Question: I'm just trying out QT, and I want to make a "list" containing a menu on the left site of the window, just as it is in the QTCreator. (I made a screenshot of that "list")
I tried some things, editing the design, but i dont have any idea, how to make such a "list".

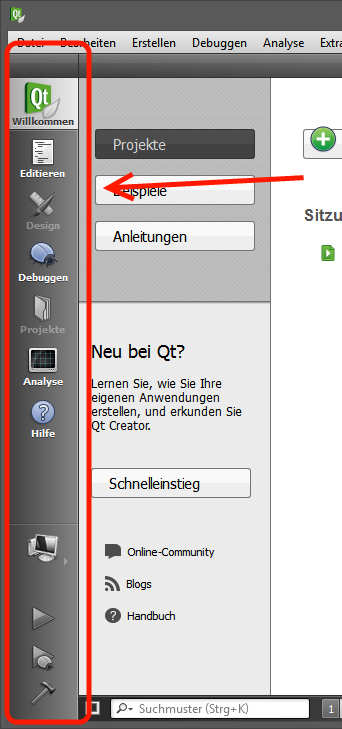
Answer: Vertical customized (using qt style sheets) QToolBar may look and feel pretty same as this one in Qt Creator